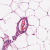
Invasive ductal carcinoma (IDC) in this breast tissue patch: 0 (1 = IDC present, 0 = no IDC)